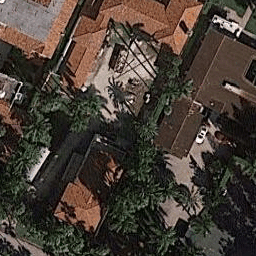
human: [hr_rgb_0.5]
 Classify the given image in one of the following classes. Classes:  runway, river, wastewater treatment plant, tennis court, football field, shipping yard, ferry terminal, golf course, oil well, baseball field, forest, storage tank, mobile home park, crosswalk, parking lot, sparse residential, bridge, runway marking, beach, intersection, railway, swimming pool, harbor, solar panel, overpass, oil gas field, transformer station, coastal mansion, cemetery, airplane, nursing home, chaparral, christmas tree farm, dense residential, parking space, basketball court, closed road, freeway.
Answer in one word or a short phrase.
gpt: coastal mansion